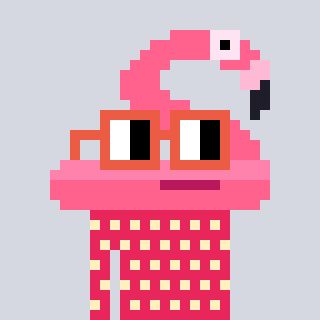
a pixel art character with square orange glasses, a flamingo-shaped head and a redpinkish-colored body on a cool background